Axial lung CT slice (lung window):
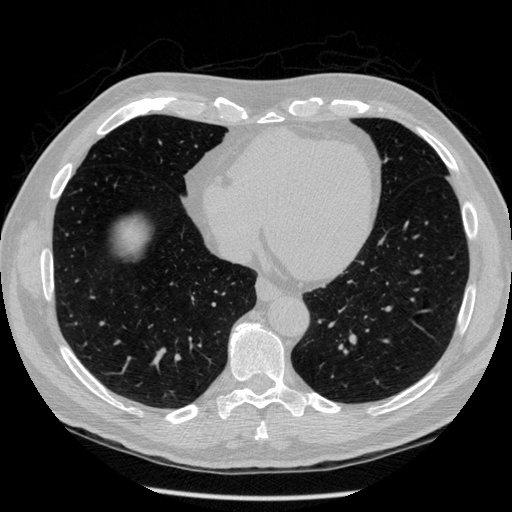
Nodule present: no